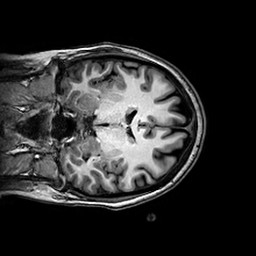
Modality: T1w
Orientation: coronal
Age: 24
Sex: female